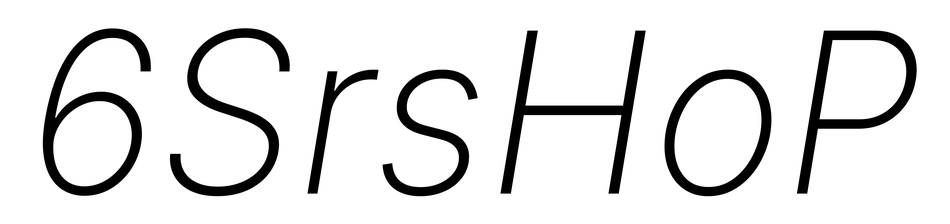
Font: Inter-Italic_ExtraLight_Italic